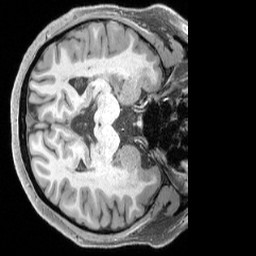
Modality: T1w
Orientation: axial
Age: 43
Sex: female
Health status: ill
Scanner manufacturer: siemens
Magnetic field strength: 3 T
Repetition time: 2.4 s
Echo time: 0.00222 s